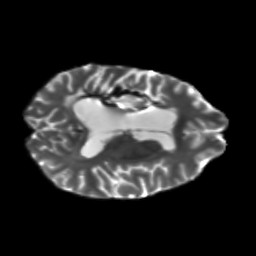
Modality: T2w
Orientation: axial
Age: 31
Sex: female
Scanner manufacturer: siemens
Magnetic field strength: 3 T
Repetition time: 5.25 s
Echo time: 0.08 s